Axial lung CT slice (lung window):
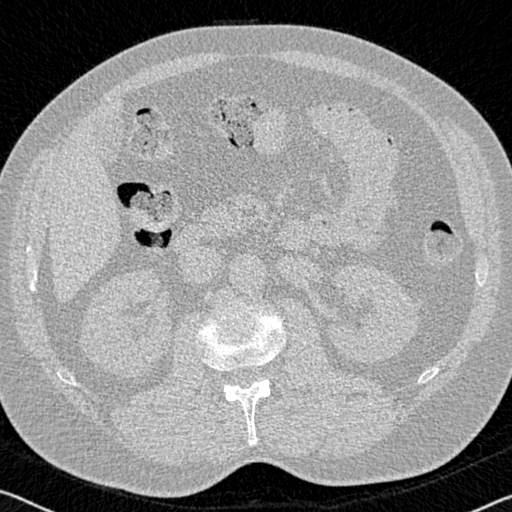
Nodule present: no